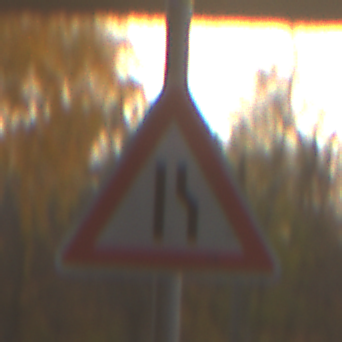
Verkehrszeichen: EinseitigVerengteFahrbahnRechts
Umgebung: Roofed, Suburban
Tageszeit: SunriseSunset
Wetter: Clear
Licht: Natural
Jahreszeit: NotSpecified
Kontrast: MediumContrast